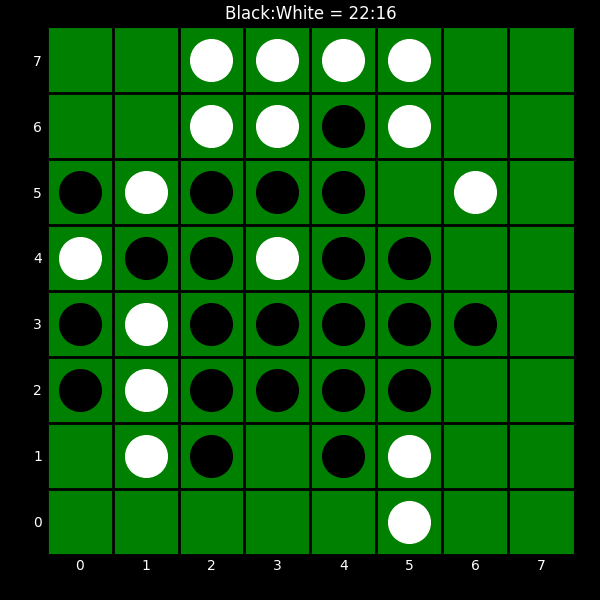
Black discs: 22
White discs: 16